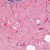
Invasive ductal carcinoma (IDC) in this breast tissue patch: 0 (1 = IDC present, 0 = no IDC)